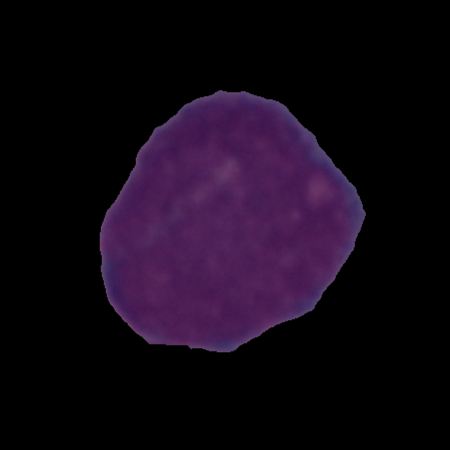
Label: cancer